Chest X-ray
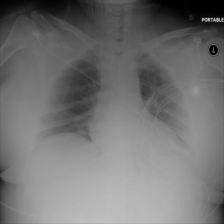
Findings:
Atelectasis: negative
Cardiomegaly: negative
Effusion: negative
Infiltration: negative
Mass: positive
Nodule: negative
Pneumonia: negative
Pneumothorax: negative
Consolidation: negative
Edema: negative
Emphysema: negative
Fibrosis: negative
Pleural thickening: negative
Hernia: negative